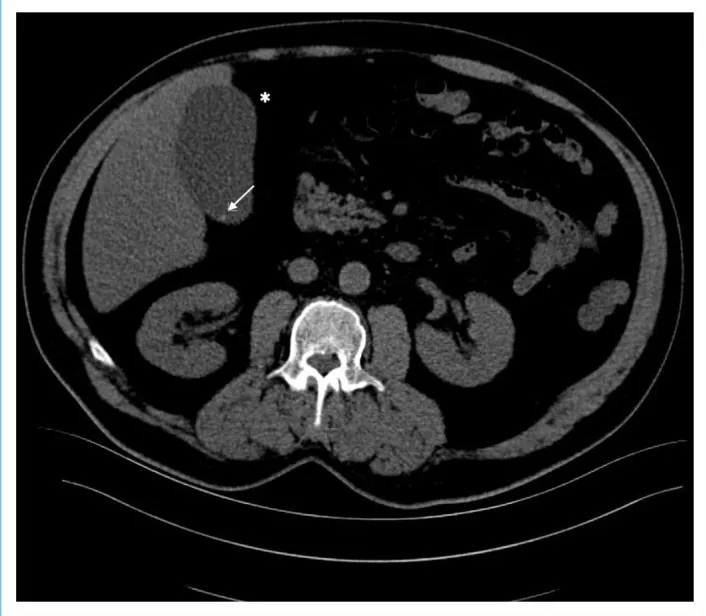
Axial non-contrast CT image shows no abnormal finding related to iron accumulation in kidneys. Note hydropic gallbladder (star) and millimetric gallstone (arrow).
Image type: radiology (ct)